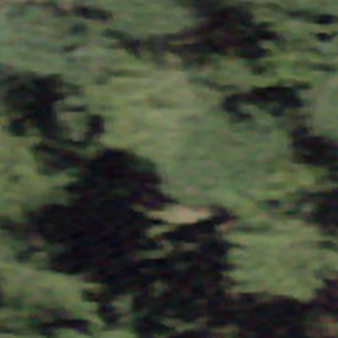
Label: other